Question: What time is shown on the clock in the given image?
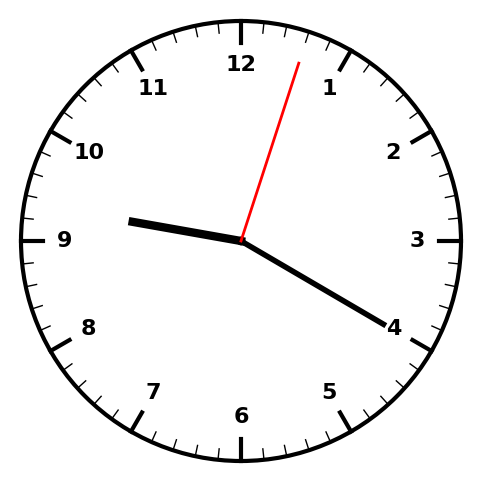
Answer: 09:20:03